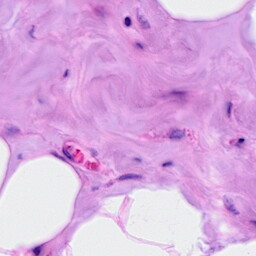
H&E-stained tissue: Breast